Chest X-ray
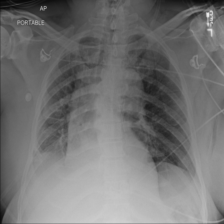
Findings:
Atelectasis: negative
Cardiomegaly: negative
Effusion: negative
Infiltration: negative
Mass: negative
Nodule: negative
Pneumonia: negative
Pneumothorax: negative
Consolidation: negative
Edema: negative
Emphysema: negative
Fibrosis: negative
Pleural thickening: negative
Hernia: negative